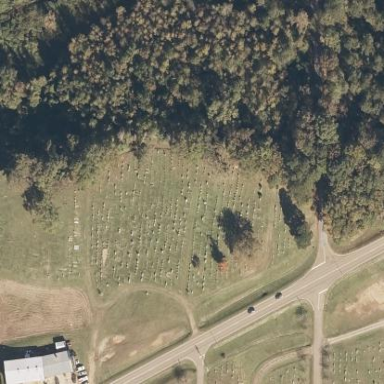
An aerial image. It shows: Cemetery.